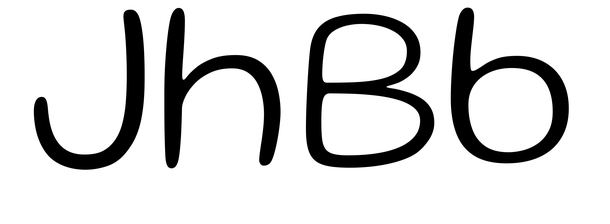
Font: Gluten_ExtraLight